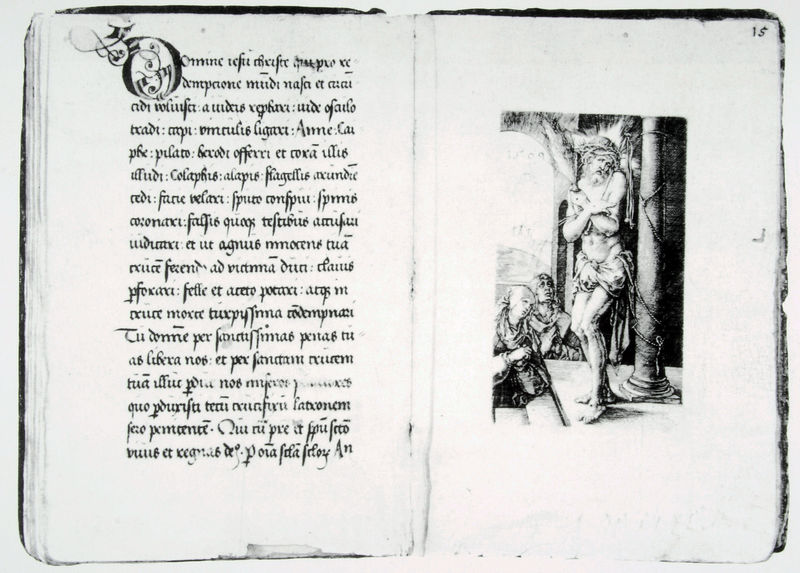
Titel: Gebetbuch Friedrich des Weisen mit der "Kupferstichpassion"
Standort: Princeton
Institution: University Museum
Schlagwörter: dunkel, feder, fuß, körper, lendenschurz, mann, nackt, schatten, schurz, weiß, frauen, landschaft, menschen, elegant, fenster, frau, grau, hell, hintergrund, licht, orange, raum, schwarz, säule, säulen, zeichnung, tuch, ornament, alt, bart, bibel, johannes, knoten, mensch, sockel, stehen, tod, trauer, bild, herr, hände, paar, krone, renaissance, ranken, beine, fesseln, schrift, papier, bogen, zwei, grafik, graphik, rundbogen, seile, tau, treppe, gefaltet, verzierung, stufe, stufen, halbnackt, plinthe, fotografie, photographie, treppenstufen, tusche, lendentuch, buch, religion, seil, druck, schwarzweiss, druckgrafik, schraffur, radierung, stich, seite, illustration, text, buchstaben, knien, initiale, beten, gebet, kopie, ranke, buchdruck, buchseite, photo, trost, verschränkt, heiligenschein, seiten, voluten, zahl, ziffer, christus, jesus, kreuzigung, christlich, dornen, treppenstufe, heiliger, märtyrer, töten, zeilen, dürer, anbeten, jünger, heilig, mittelfeld, maria, kupferstich, buchseiten, anbetung, betend, maria magdalena, miniatur, schaft, dornenkrone, zeichner, altdeutsch, pfeile, leinentuch, dornenkranz, fesnter, fessel, latein, säulenschaft, lateinisch, italienisch, ikonographie, initial, mal, stricke, buchillustration, marter, passion, sebastian, druckschrift, gefesselt, doppelseite, male, majuskel, codex, schmerzensmann, heiliger sebastian, hl. sebastian, geisselung, sünder, geiselung, geissel, minuskel, verschnörkelt, heilige sebastian, märthyrer, dorne, schandsäule, scan, durchbohren, geißelung christi, heiligendarstellunf, illustraion, marterwerkzeug, paginierung, pestheiliger, pranger, 15, tu, 1